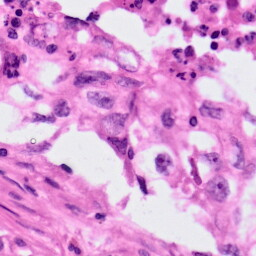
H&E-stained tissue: Lung